Field crop: tomato
Growth stage: 2
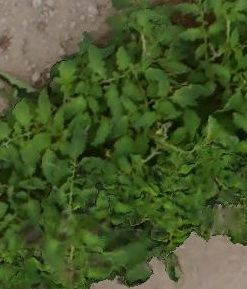
Species: tomato